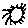
Label: sun